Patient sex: M
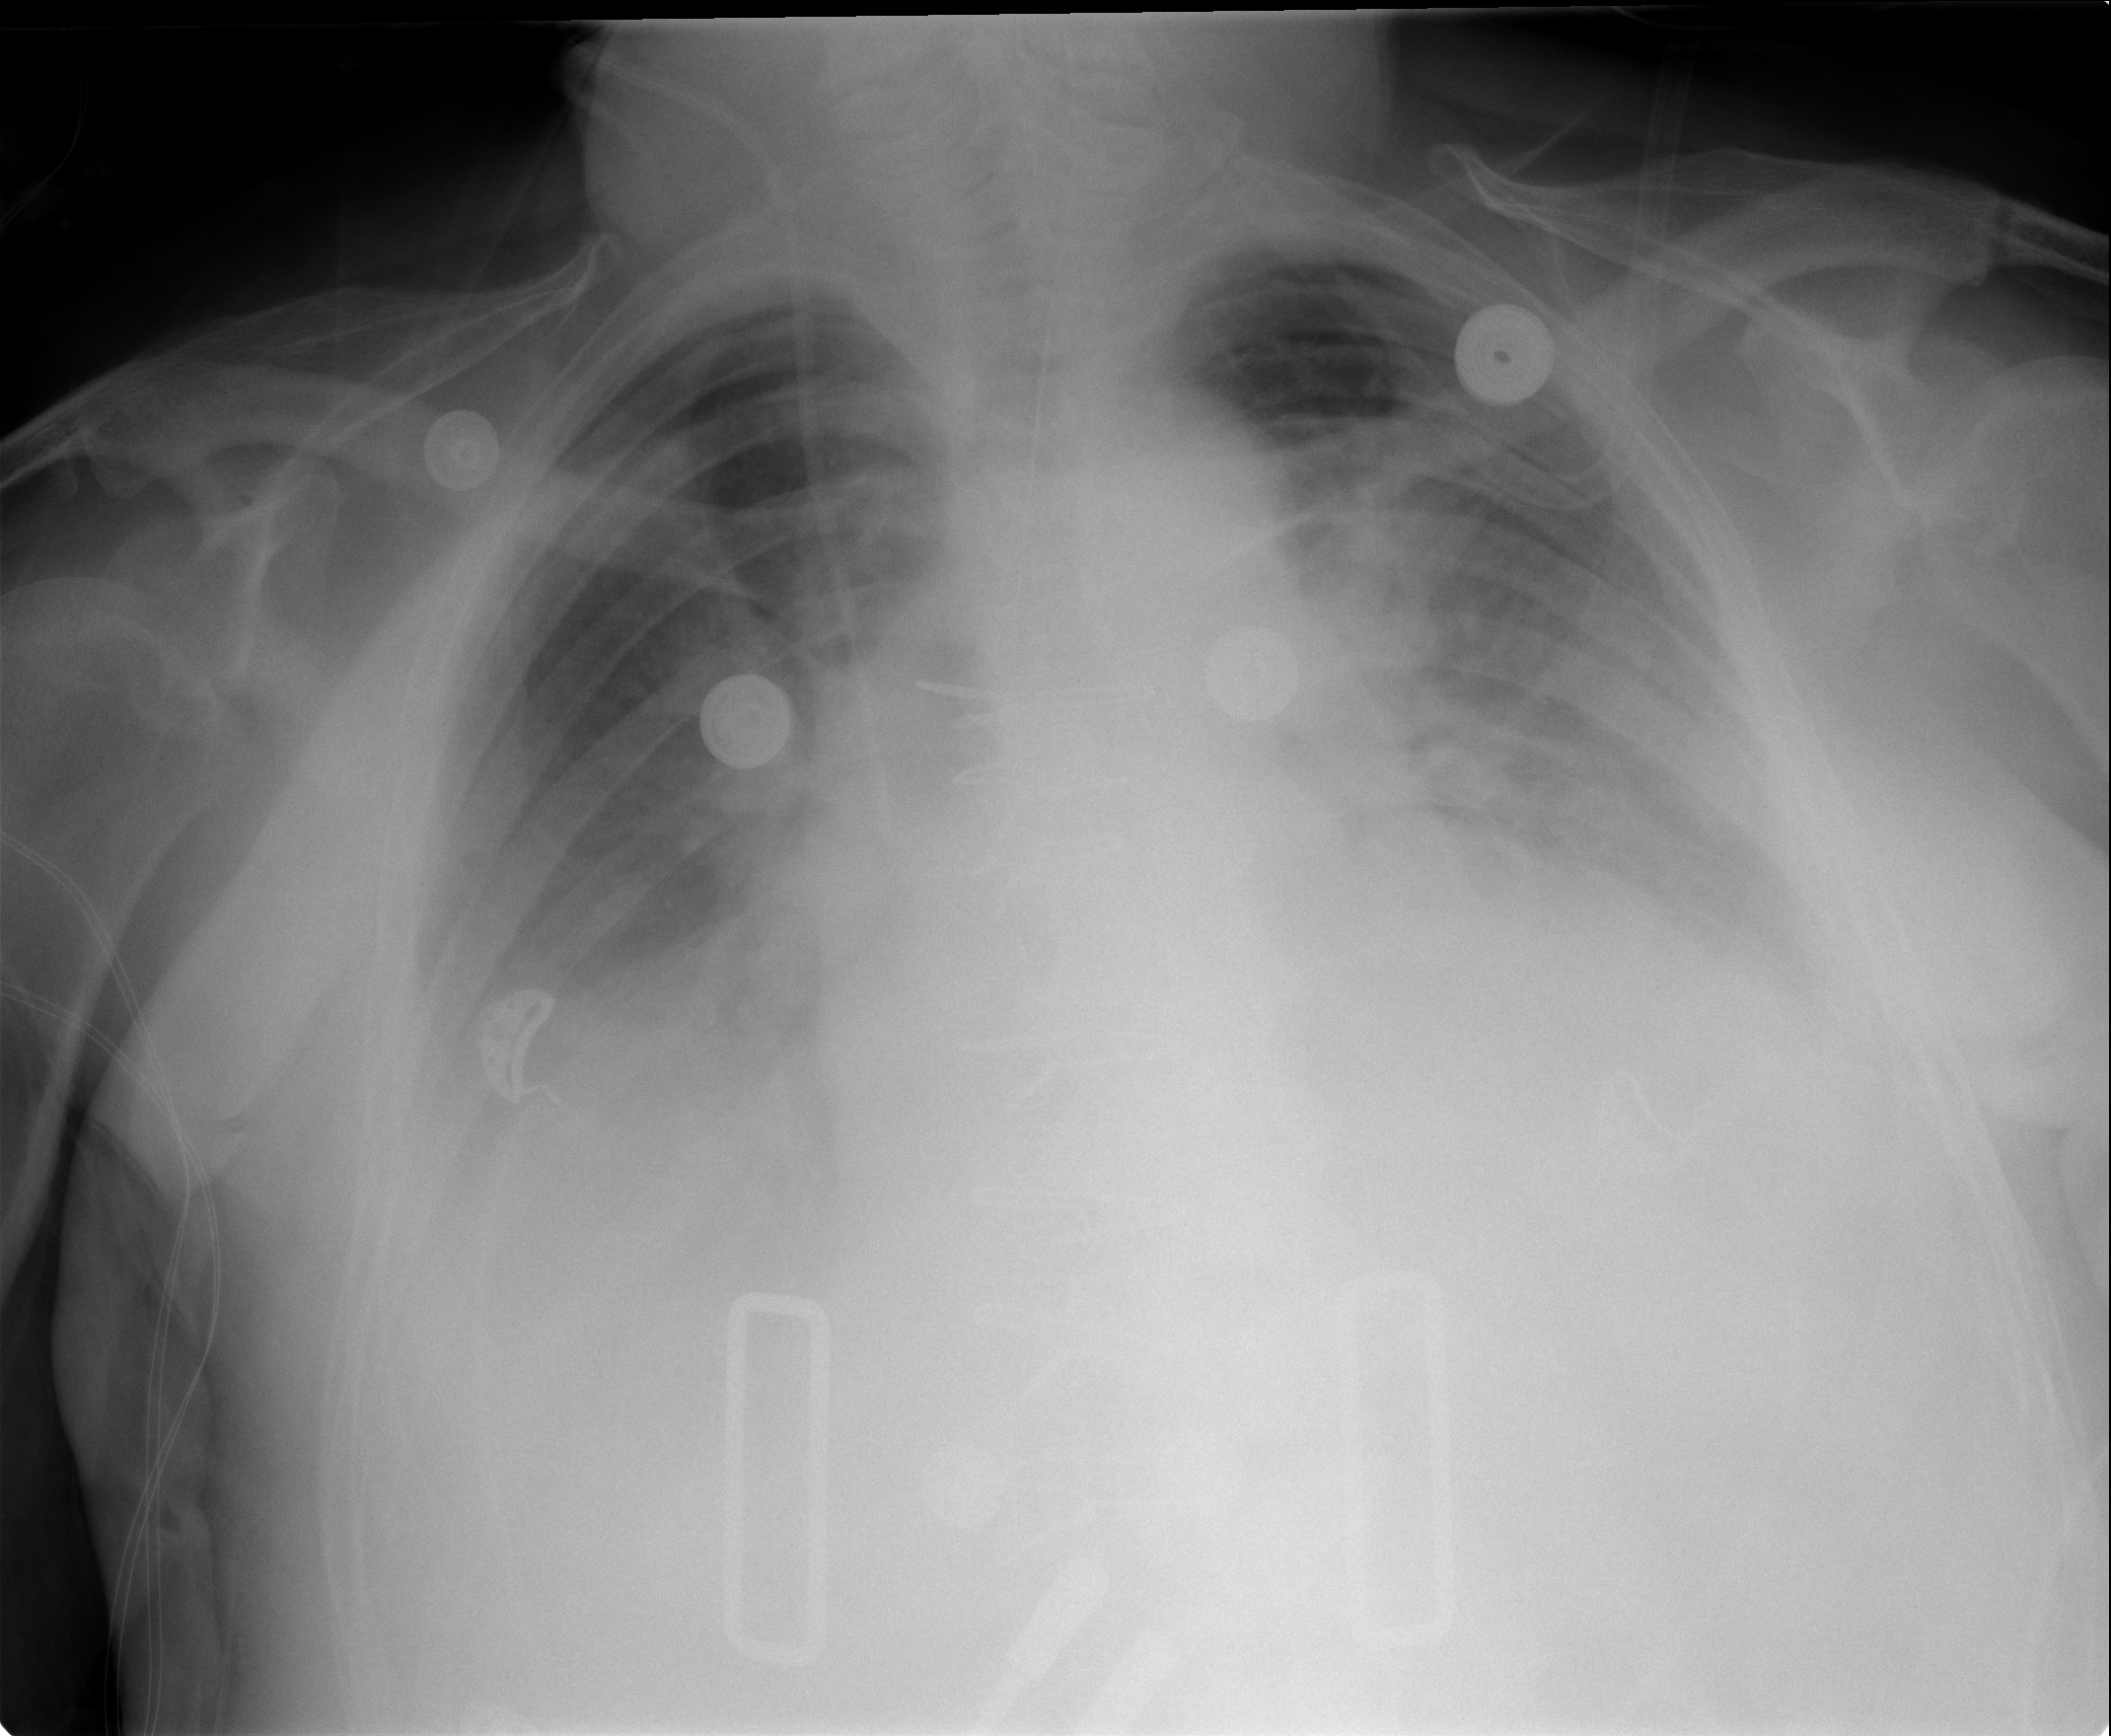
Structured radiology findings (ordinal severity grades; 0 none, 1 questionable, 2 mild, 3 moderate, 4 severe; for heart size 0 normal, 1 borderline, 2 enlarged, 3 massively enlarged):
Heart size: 2
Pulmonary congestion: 3
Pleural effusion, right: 3
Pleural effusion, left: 3
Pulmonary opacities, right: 2
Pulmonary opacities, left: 2
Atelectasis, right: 2
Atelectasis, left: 2